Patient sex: F
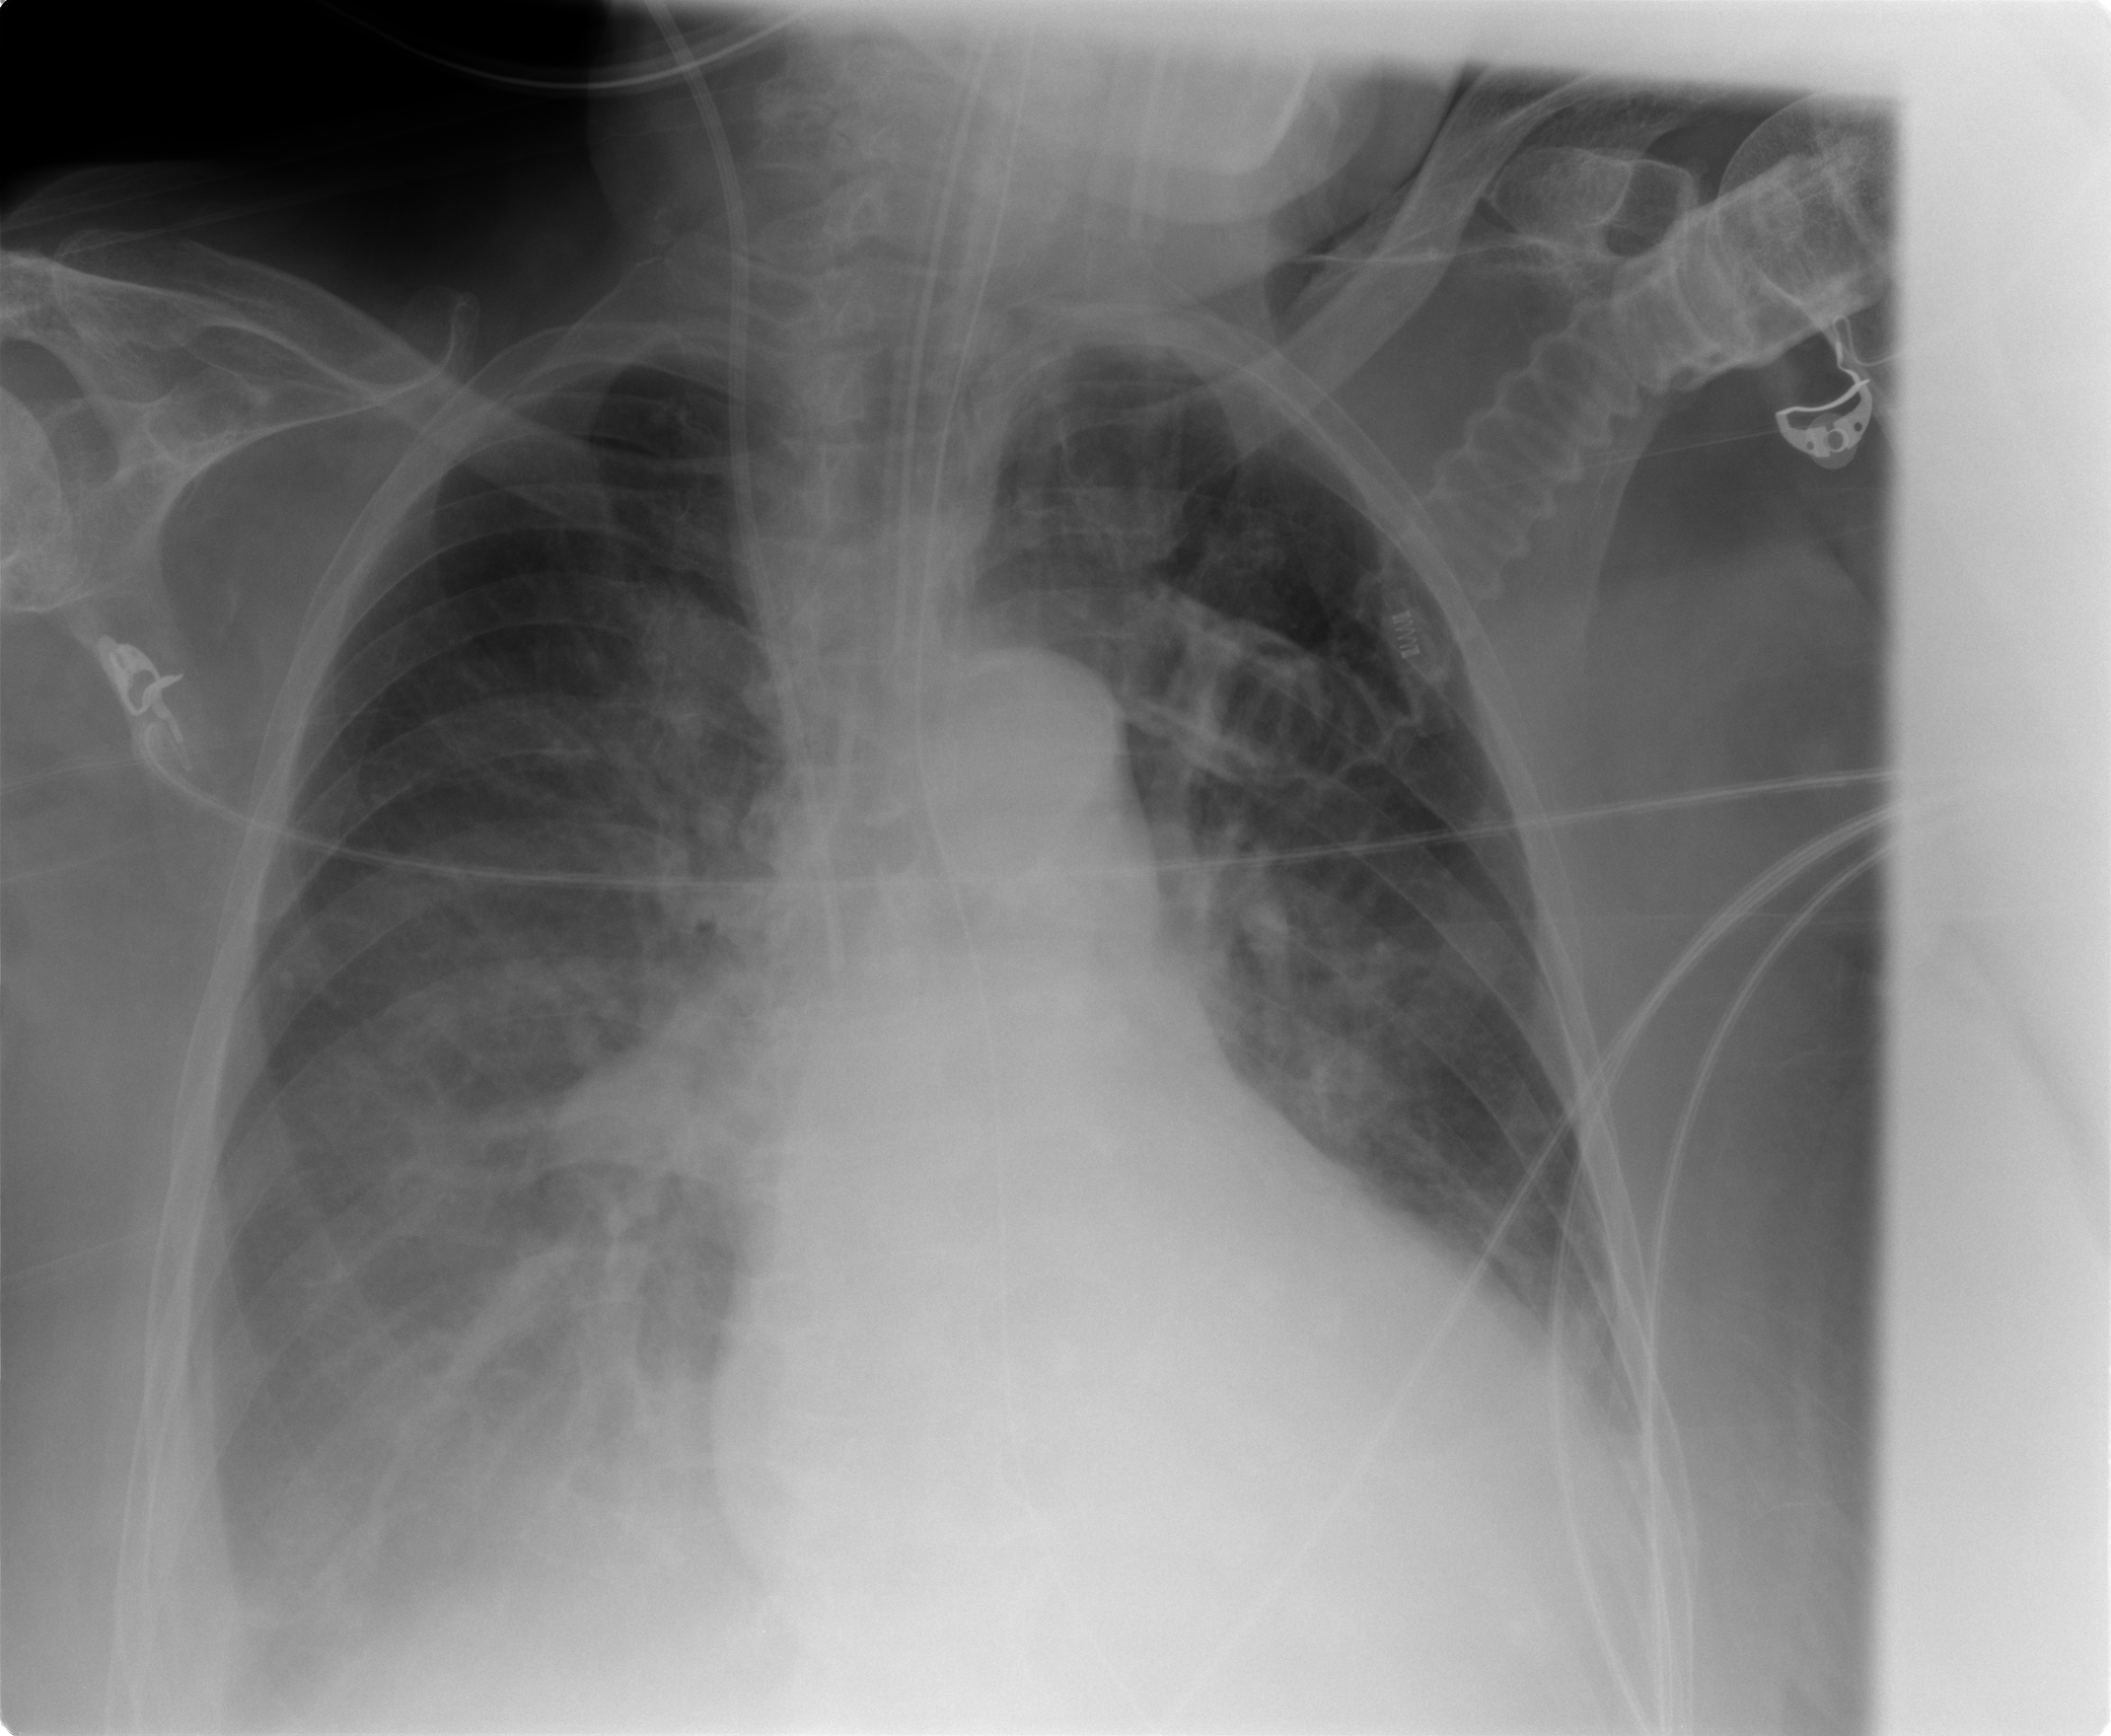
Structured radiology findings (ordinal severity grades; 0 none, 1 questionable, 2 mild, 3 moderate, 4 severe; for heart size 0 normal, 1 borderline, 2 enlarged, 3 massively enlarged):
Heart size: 2
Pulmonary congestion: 2
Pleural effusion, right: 3
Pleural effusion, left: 1
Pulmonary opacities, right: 3
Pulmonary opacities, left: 2
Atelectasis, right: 3
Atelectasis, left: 3